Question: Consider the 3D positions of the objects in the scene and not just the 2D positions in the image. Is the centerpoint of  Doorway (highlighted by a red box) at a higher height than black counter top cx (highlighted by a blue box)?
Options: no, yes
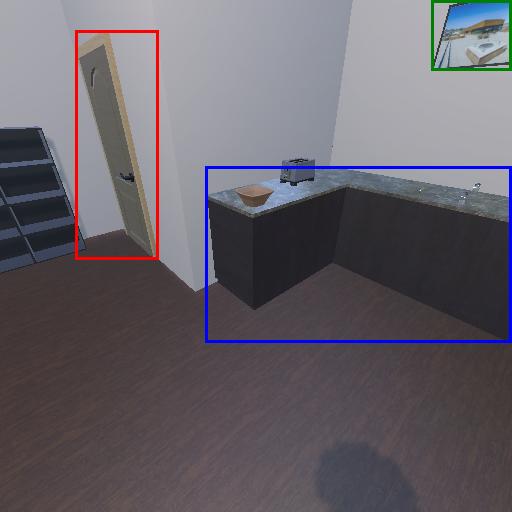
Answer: no